Interaction volume radius: 5 \u00c5
Interaction volume height: 40 \u00c5
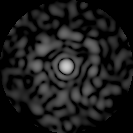
Disorder parameter: 0.8211